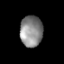
Tissue: lung
Cell type: Endothelial cells
Senescence score: 0.6062
Nuclear area (px): 689
Mean DAPI intensity: 136.229